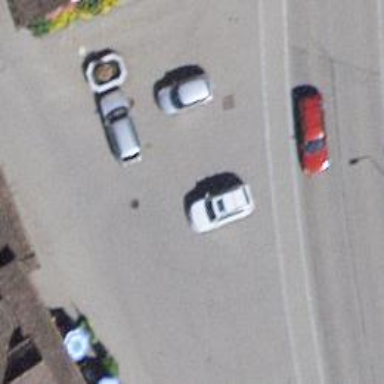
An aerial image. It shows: Parking area.